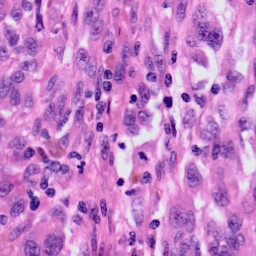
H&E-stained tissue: Skin